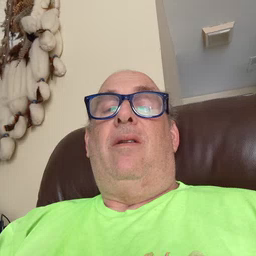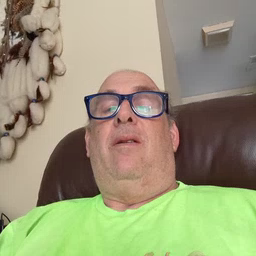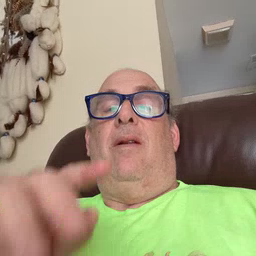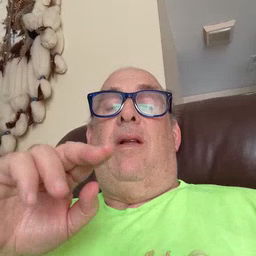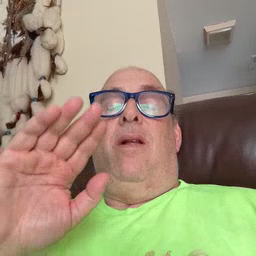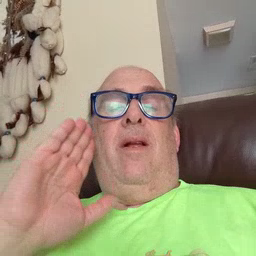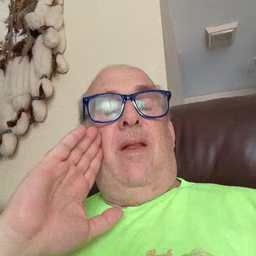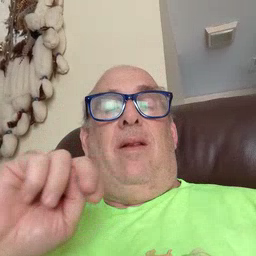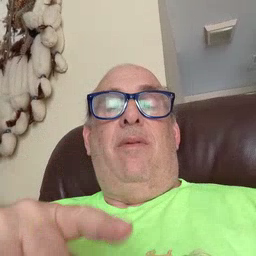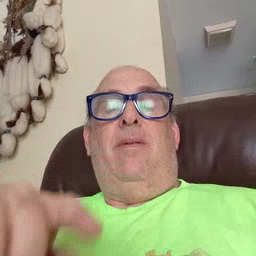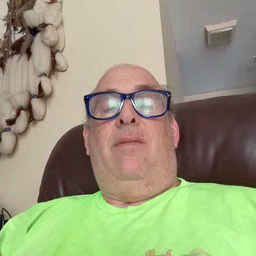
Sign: nap